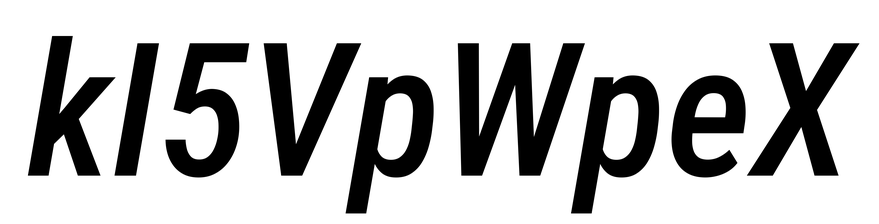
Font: Roboto-Italic_Condensed_Medium_Italic